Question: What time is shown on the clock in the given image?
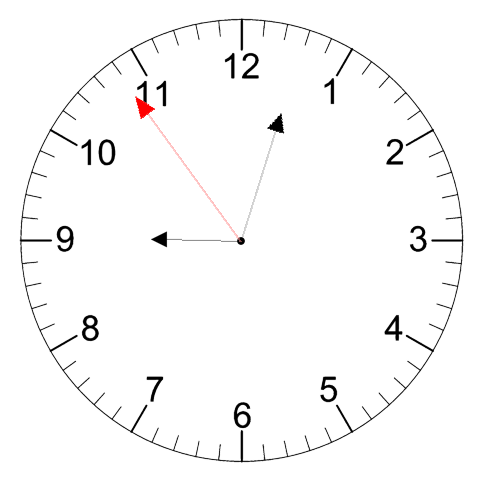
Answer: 09:02:54